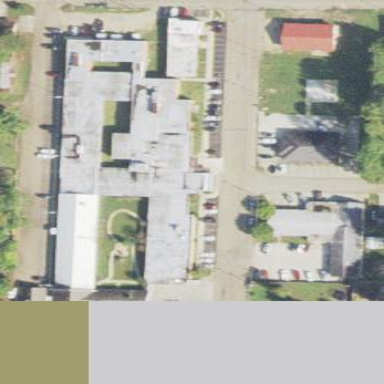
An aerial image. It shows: Healthcare facility identified as hospital.